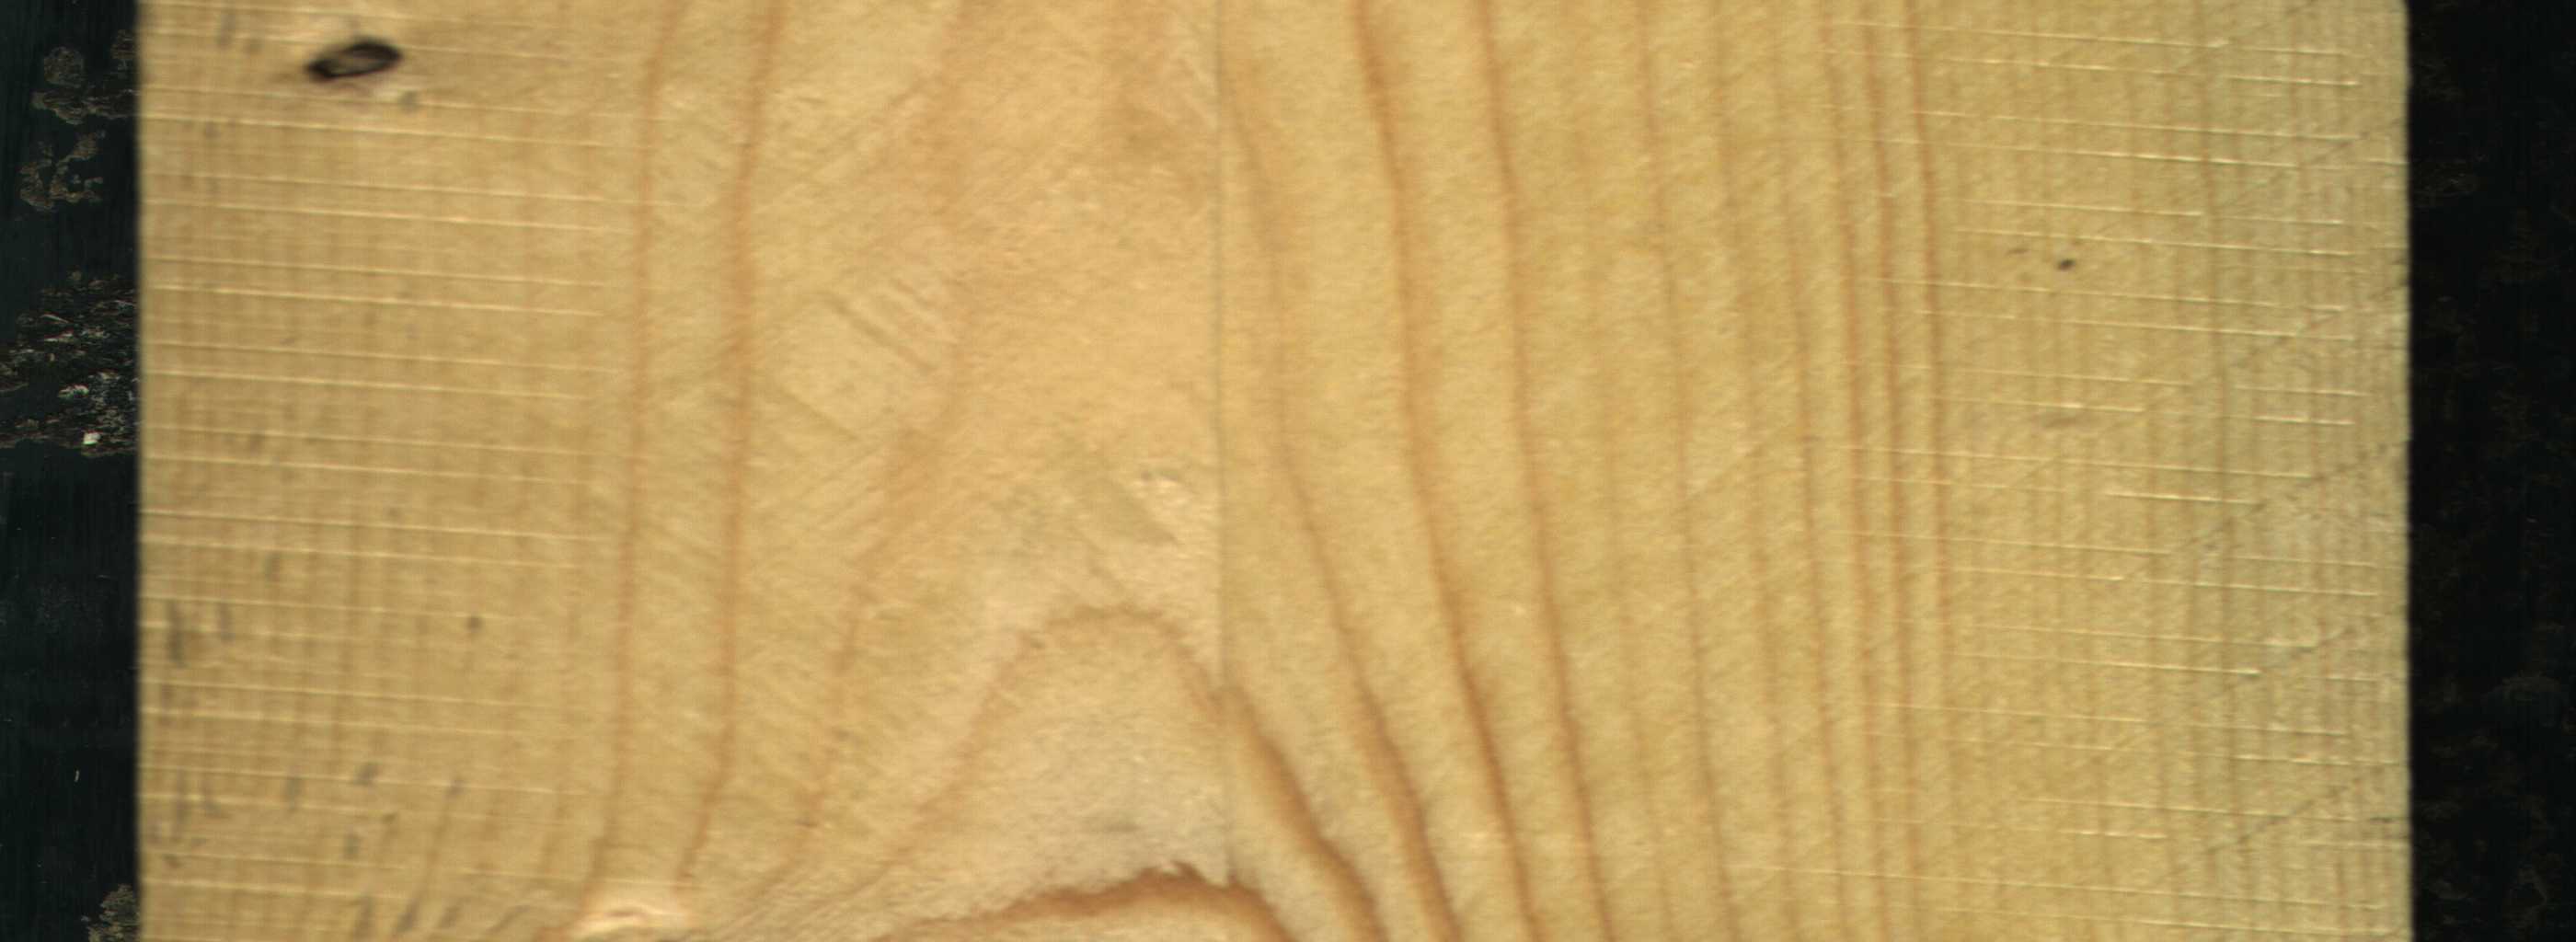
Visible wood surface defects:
Dead_Knot